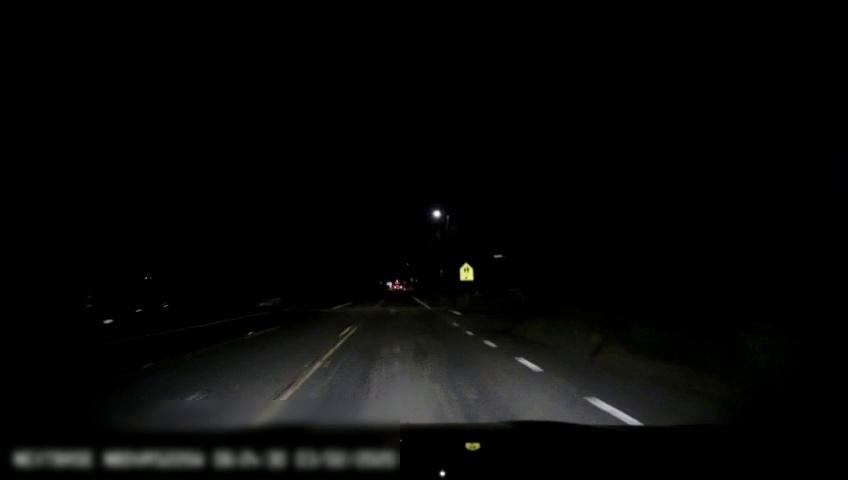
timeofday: Night
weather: Other
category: Drivable Space
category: Vehicles | Car
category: Lanes | Current Lane
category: Lanes | Current Lane
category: Lanes | Alternate Lane
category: Lanes | Alternate Lane
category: Lanes | Alternate Lane
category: Lanes | Current Lane
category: Traffic | Signs